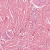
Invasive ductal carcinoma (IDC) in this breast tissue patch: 0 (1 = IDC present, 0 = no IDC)